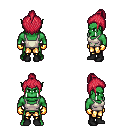
a pixel art fantasy rpg character, male body template, orc, green skin, white pirate shirt, gold greaves, ruby red short topknot hairstyle, gold gloves, black shoes, four views (front, back, left, right), 2x2 character sprite sheet, small pixel art, hard edges, no anti-aliasing